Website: macys
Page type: delivery-shipping
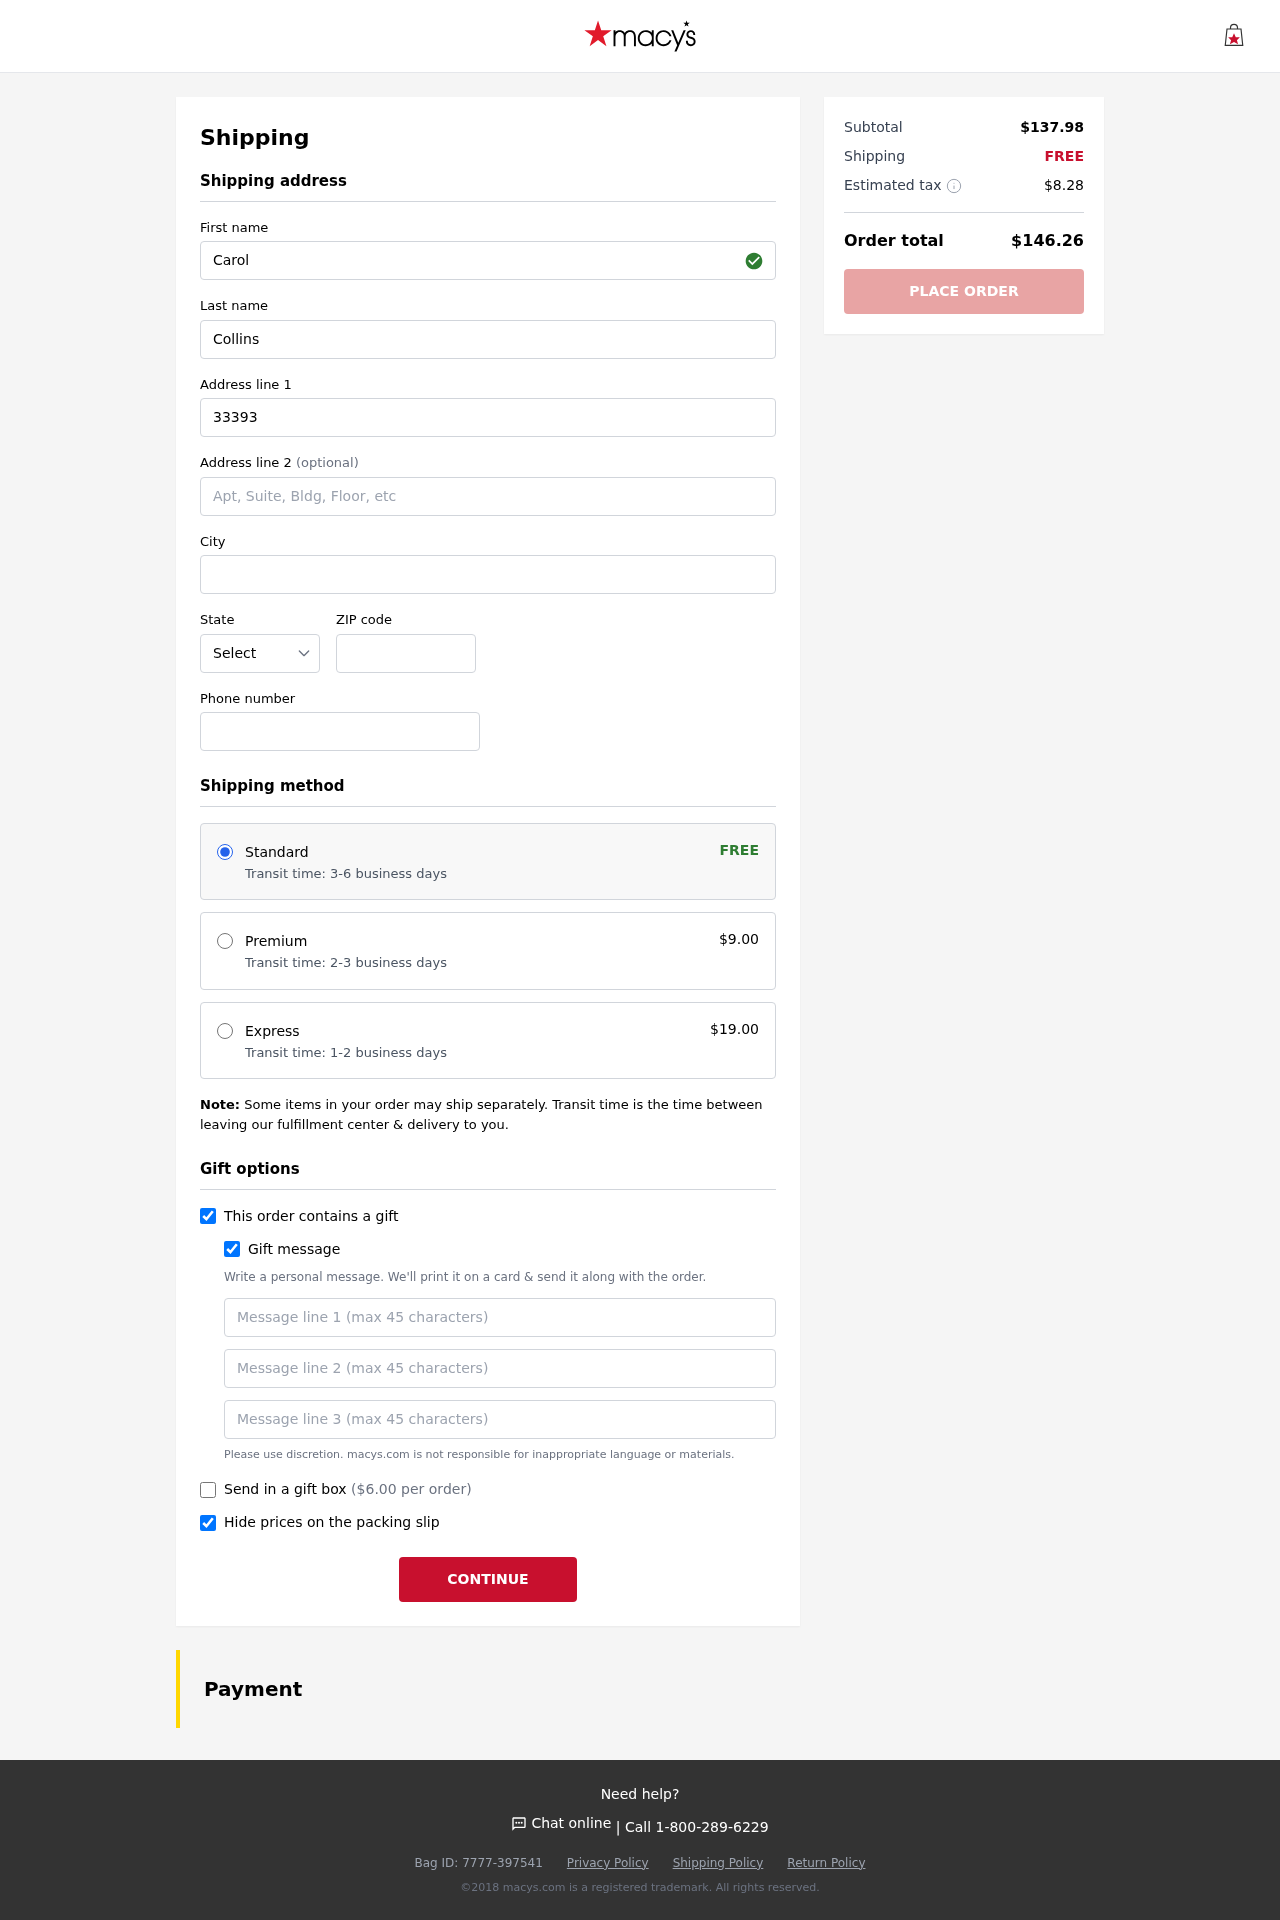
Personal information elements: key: PII_STATE_ABBR
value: PA
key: PII_FIRSTNAME
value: Carol
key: PII_LASTNAME
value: Collins
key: PII_STREET
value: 33393 Miller Skyway Apt. 023
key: PII_CITY
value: East Carrie
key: PII_POSTCODE
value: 79538
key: PII_PHONE
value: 5859919156
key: PII_GIFT_MESSAGE
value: Hey Meagan! I couldn't resist picking out these cute T-Bar sandals for you—I remember you mentioning how much you wanted something stylish for summer outings. Hope they add a little extra sunshine to your days! Carol
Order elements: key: ORDER_SHIPPING_STANDARD
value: Transit time: 3-6 business days
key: ORDER_SHIPPING_COST
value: FREE
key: ORDER_SHIPPING_PREMIUM
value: Transit time: 2-3 business days
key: ORDER_SHIPPING_PREMIUM_PRICE
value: $9.00
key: ORDER_SHIPPING_EXPRESS
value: Transit time: 1-2 business days
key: ORDER_SHIPPING_EXPRESS_PRICE
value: $19.00
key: ORDER_GIFT_BOX_PRICE
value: ($6.00 per order)
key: ORDER_SUBTOTAL
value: $137.98
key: ORDER_SHIPPING_COST2
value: FREE
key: ORDER_TAX
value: $8.28
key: ORDER_TOTAL
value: $146.26